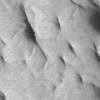
Label: not_dusty